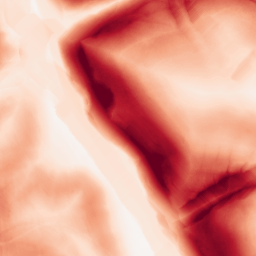
Category: morphological
Decomposition family: morphological_gradient
Decomposition parameters: size: 15
shape: diamond
Upsampling method: cubic_catmull_rom
Upsampling parameters: scale: 8
Upsampling scale: 8